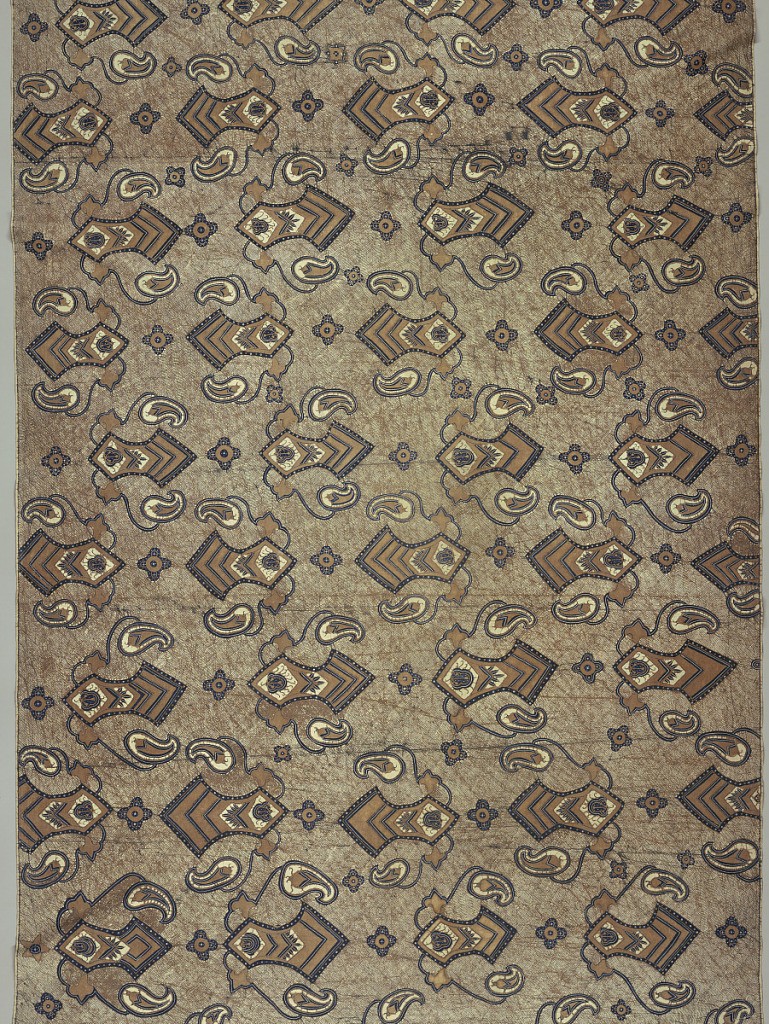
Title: Long sarong (kain panjang)
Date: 19th century
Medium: cotton Technique: wax resist dyeing (batik) on plain weave
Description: Long cotton sarong (kain panjang) featuring diagonal repeat of medium-sized decorated blade-like motifs with stylized leaves and flowers attached to curving stems alternating with small four-lobed rosettes in dark blue, white, and cocoa brown. Design on a ground of cocoa crackle and five dark wavy parallel comb marks. Two plain selvedges, narrow hem at one end. Reversible.